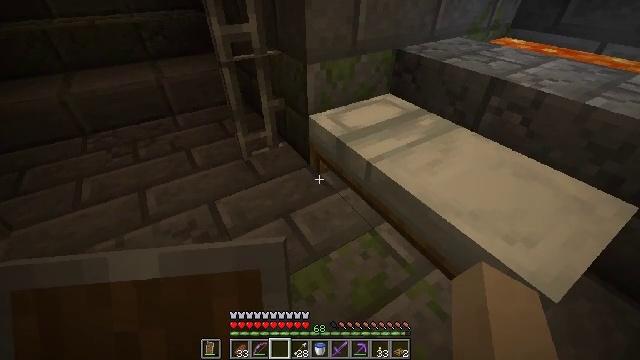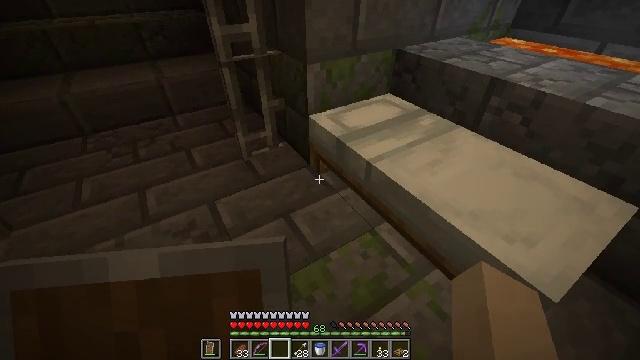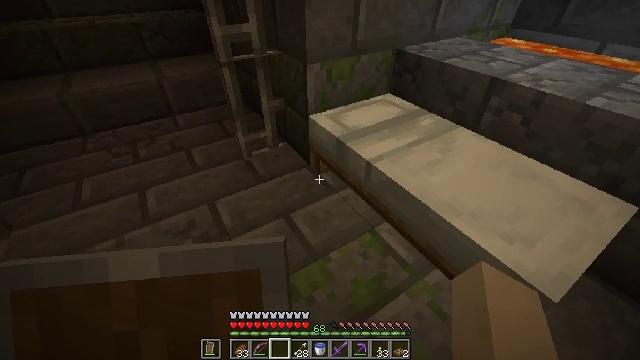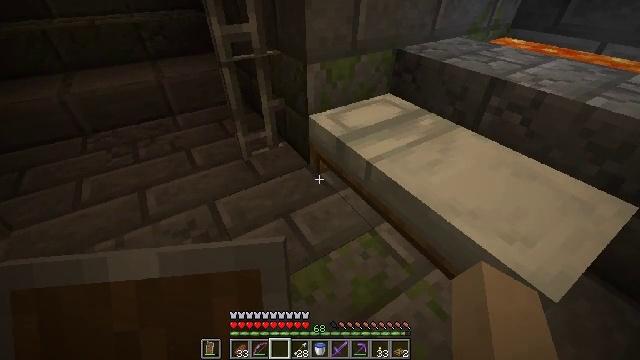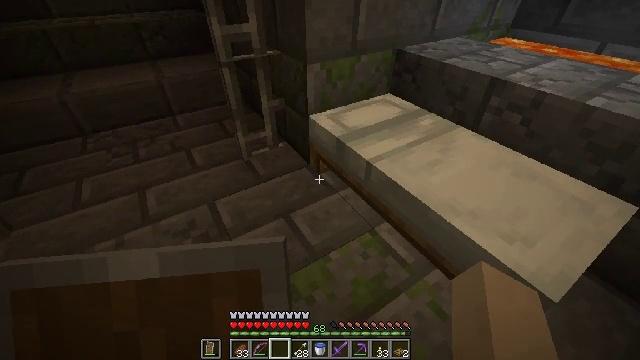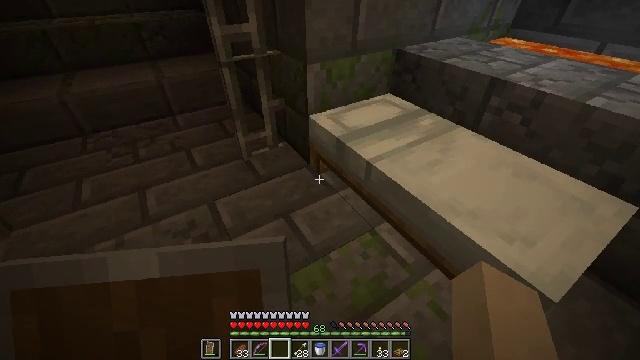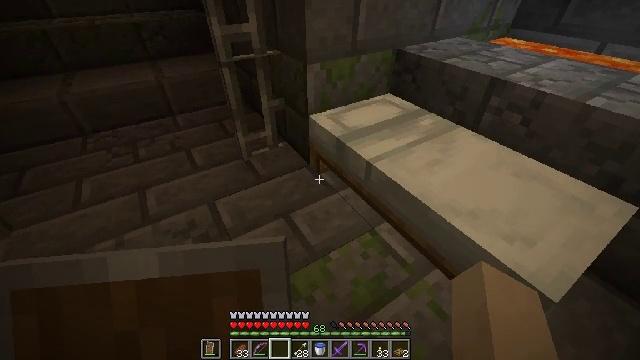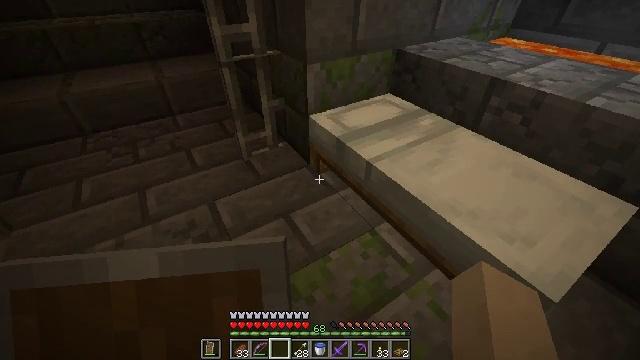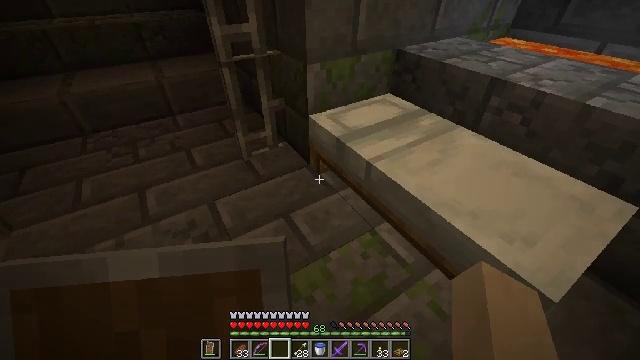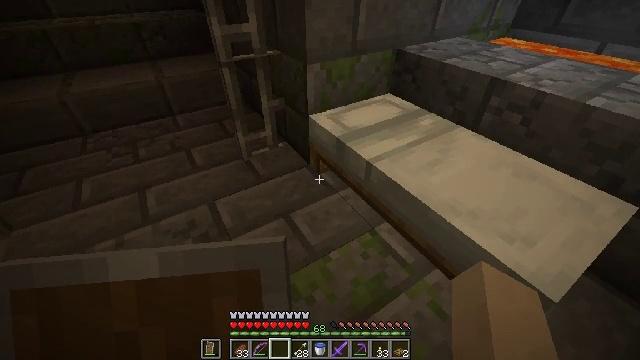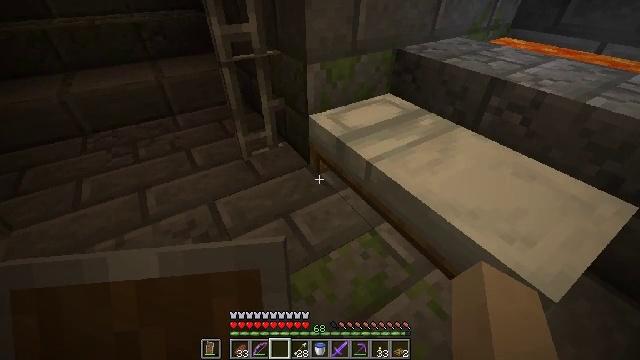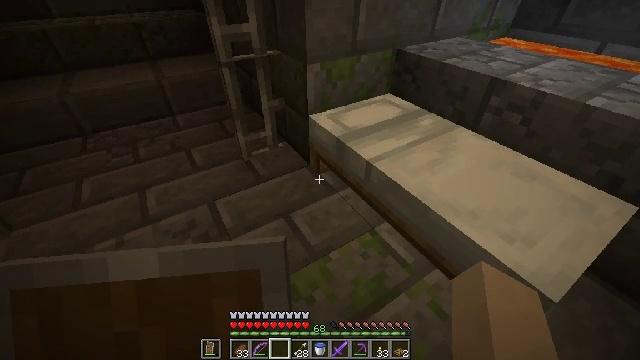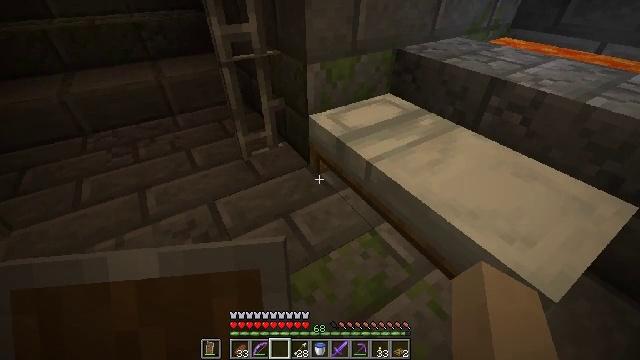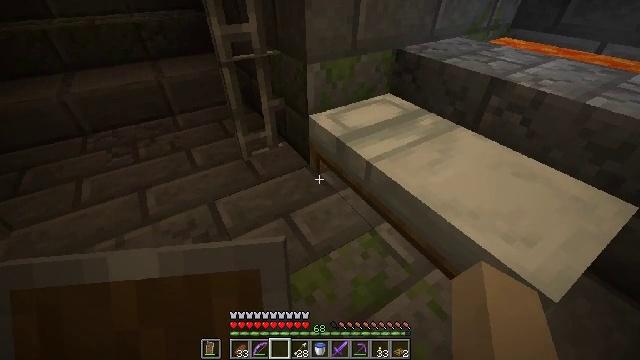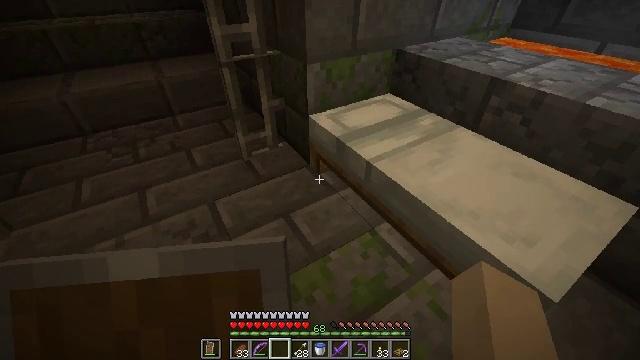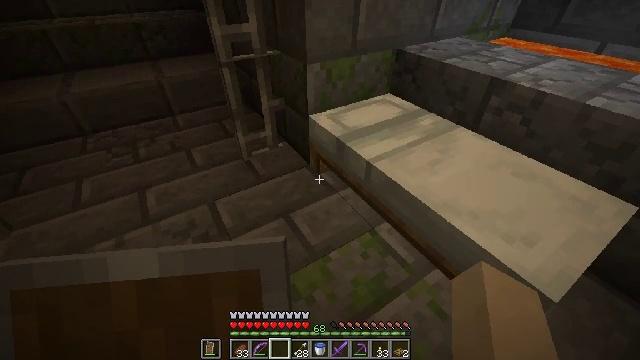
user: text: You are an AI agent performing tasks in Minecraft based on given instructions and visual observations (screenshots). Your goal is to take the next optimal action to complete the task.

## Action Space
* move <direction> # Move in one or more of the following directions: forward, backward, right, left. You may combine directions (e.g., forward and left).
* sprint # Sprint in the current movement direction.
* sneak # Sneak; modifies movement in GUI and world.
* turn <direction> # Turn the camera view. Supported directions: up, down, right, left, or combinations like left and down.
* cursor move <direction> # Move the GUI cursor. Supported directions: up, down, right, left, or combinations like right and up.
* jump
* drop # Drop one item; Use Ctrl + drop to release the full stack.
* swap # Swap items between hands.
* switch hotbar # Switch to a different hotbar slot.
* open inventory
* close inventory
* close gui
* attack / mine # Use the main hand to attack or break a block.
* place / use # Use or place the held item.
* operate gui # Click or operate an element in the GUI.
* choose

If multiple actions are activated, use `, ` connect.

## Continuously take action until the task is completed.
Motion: motion action
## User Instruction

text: Gather the chest from its place.
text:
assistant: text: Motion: no_op
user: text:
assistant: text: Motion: no_op
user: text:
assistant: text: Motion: no_op
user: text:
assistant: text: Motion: no_op
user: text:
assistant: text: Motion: no_op
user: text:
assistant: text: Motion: no_op
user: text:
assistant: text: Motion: no_op
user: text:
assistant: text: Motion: no_op
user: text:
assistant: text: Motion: no_op
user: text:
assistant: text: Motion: no_op
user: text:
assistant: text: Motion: no_op
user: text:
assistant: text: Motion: no_op
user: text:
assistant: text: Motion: no_op
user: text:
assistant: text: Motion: no_op
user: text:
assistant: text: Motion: no_op
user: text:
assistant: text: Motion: no_op
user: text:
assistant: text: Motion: no_op
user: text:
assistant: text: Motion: no_op
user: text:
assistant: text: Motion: no_op
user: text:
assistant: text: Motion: no_op
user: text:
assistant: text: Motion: no_op
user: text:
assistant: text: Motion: no_op
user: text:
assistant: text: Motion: no_op
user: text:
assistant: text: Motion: no_op
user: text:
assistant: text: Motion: no_op
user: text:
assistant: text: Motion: no_op
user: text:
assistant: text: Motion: no_op
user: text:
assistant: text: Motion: no_op
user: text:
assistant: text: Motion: no_op
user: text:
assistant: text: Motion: no_op